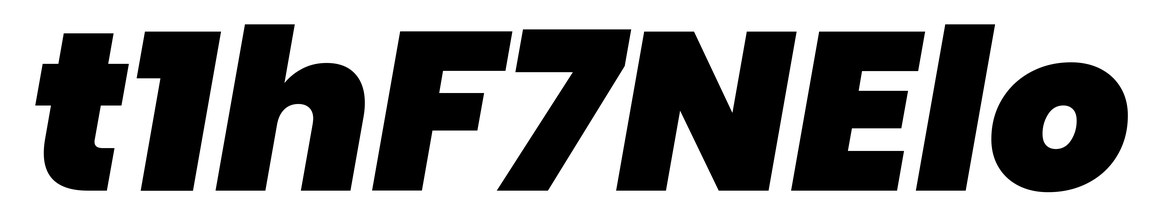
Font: Poppins-BlackItalic